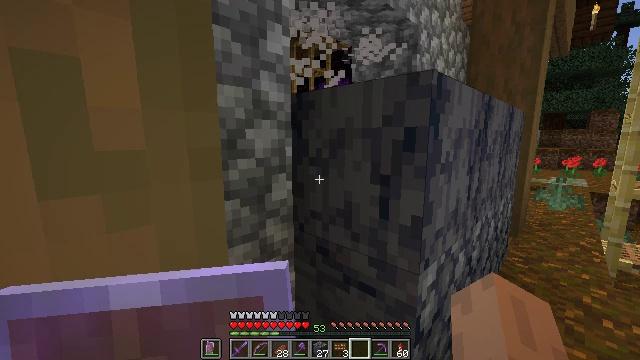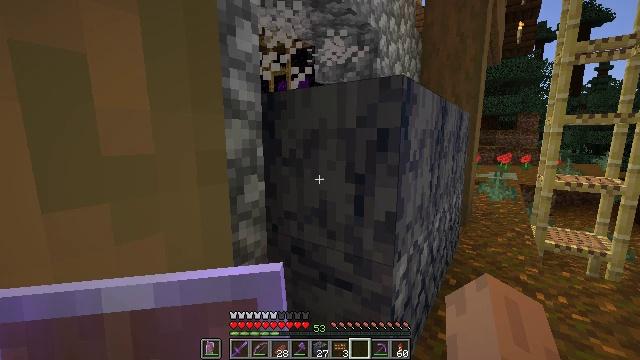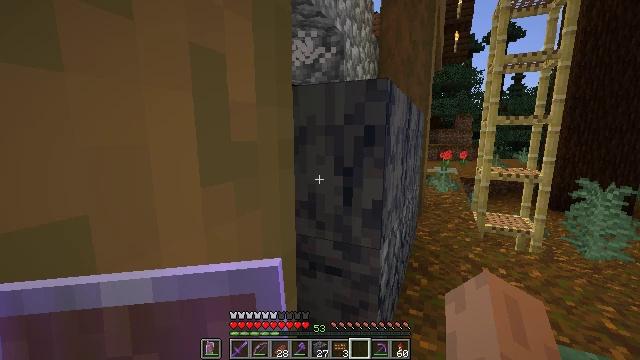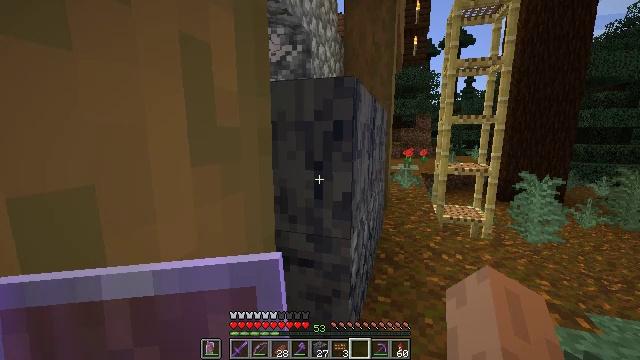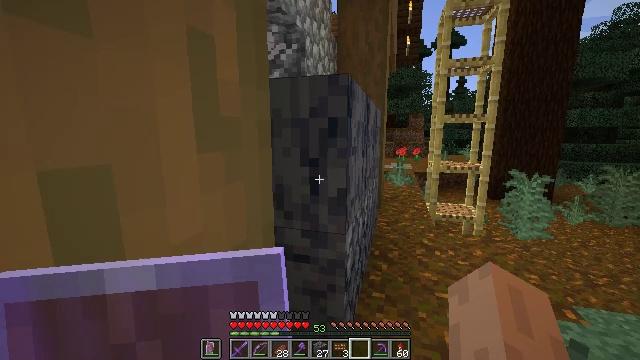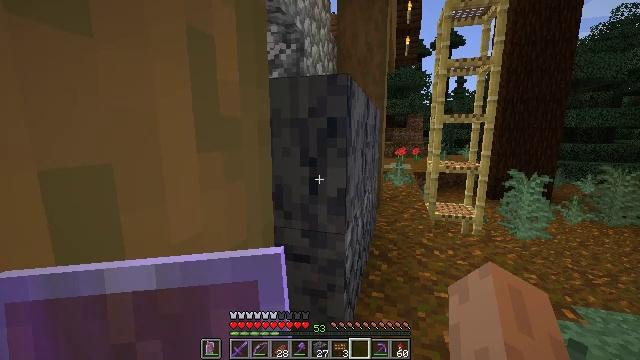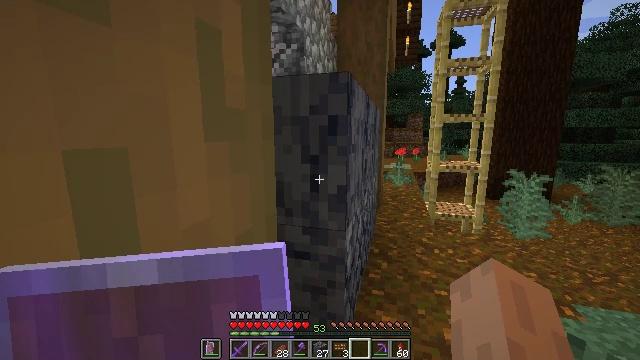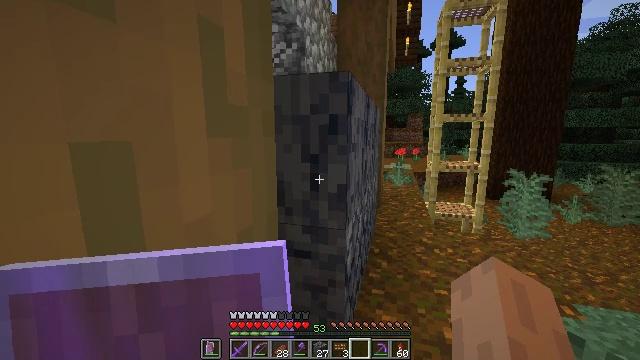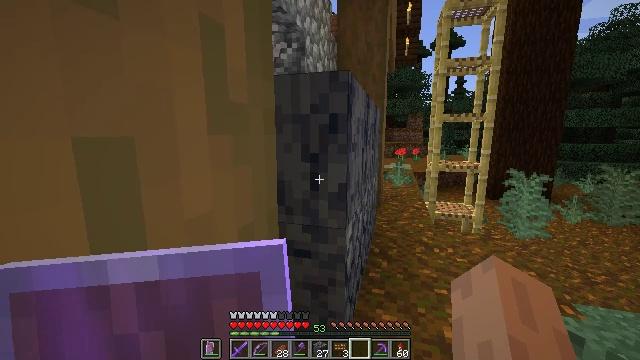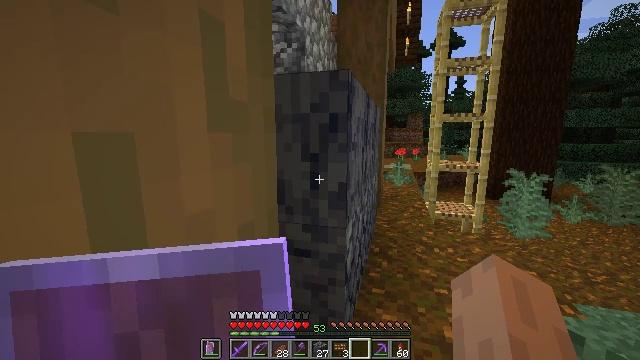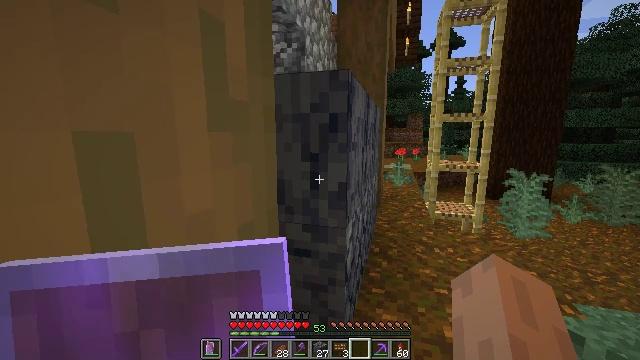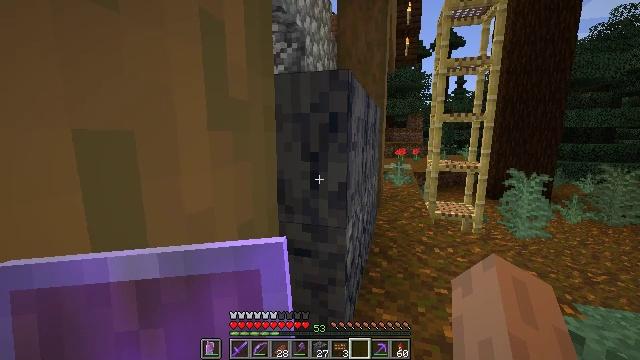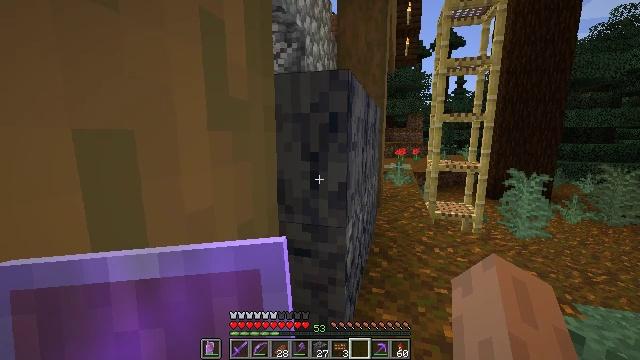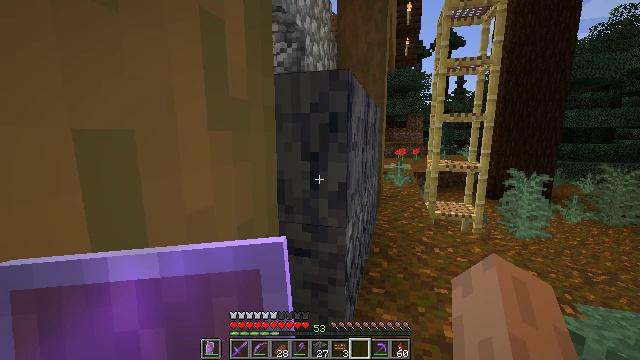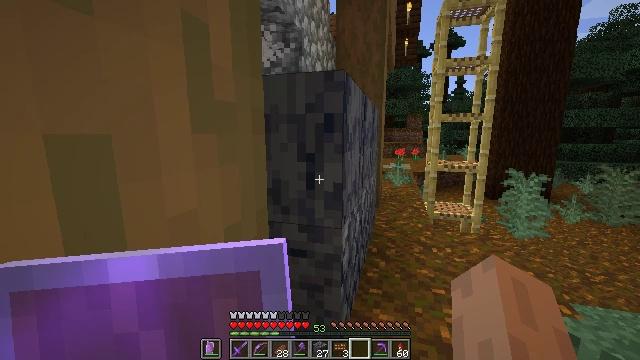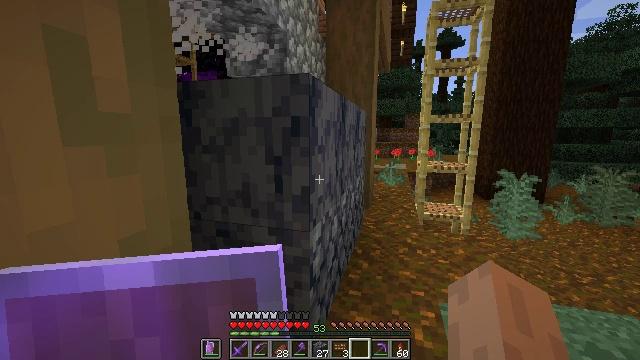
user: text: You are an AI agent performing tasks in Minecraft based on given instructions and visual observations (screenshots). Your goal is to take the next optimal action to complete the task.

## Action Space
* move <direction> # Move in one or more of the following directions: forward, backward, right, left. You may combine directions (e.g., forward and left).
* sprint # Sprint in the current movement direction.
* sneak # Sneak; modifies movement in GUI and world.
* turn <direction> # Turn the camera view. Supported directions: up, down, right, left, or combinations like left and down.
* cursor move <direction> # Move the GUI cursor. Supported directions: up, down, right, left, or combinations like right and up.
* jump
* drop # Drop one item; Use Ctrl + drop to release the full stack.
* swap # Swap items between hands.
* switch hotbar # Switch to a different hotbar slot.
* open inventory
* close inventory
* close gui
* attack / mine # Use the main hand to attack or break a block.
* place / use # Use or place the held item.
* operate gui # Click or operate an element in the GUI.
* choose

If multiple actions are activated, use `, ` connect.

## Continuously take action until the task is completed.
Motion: motion action
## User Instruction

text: Disassemble the campfire for reuse.
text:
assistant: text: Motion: move left, turn right
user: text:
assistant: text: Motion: turn right
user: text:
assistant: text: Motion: turn right
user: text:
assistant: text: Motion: turn right
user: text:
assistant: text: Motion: no_op
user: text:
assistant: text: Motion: no_op
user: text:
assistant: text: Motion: no_op
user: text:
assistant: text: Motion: no_op
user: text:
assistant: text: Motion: no_op
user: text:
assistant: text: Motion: no_op
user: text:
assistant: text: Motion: no_op
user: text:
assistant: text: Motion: no_op
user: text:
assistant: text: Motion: no_op
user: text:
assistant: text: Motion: move right
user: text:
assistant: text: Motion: move right
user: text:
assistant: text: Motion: move right
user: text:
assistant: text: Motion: move right, turn left
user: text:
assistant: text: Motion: move right, turn left
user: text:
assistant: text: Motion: turn left
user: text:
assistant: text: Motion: turn left
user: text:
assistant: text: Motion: turn left
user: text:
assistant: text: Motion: no_op
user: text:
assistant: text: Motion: no_op
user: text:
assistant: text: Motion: no_op
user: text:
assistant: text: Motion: no_op
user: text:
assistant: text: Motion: no_op
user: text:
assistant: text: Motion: no_op
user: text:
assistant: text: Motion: no_op
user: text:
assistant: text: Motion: no_op
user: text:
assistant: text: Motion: no_op